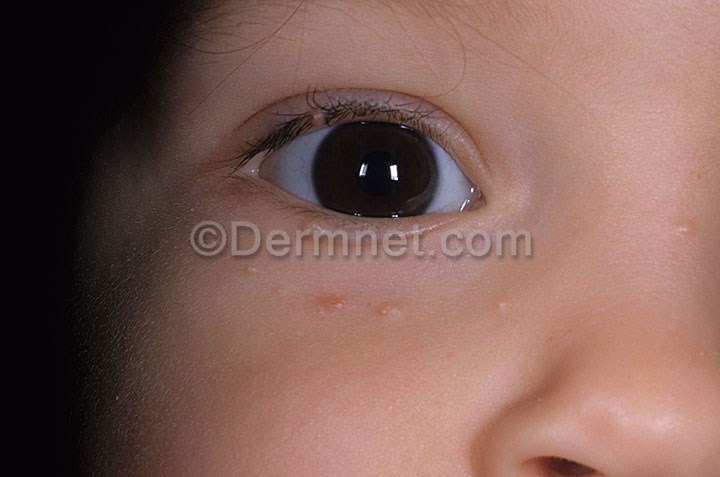
Disease: Herpes HPV and other STDs Photos